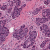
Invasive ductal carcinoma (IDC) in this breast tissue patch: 0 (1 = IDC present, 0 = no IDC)